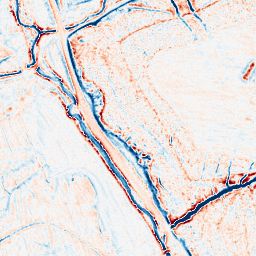
Category: classical
Decomposition family: gaussian
Decomposition parameters: sigma: 2
Upsampling method: linear_exact
Upsampling parameters: scale: 8
Upsampling scale: 8